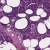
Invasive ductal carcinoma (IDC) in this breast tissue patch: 0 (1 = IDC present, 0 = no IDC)